Question: I'm trying to generate a slide deck consisting of several plots using Quarto with revealjs output format. I need to generate these plots with plotly through a loop, but that is messing up my output. I'm getting the plots lined up vertically, which doesn't fit the slide size. What I want to achieve is one plot per slide. Is that possible?

I havn't been able to find any solution so far. Here's some code to replicate the problem. Note that I only used Iris to get an example similar to mine, I know the for loop doesn't make much sense in this case.
'''
---
title: "Foor Loops in Quarto"
format:
revealjs:
theme: default
jupyter: ds
code-fold: true
execute:
echo: false
freeze: auto
---
'''{python}
#| include: false
# Imports
from sklearn import datasets
import pandas as pd
import plotly.express as px
'''
'''{python}
#| include: false
# Get data
iris = datasets.load_iris()
df = pd.DataFrame(iris['data'], columns=iris['feature_names'])
df['target'] = iris['target']
'''
## Scatter plot per species
'''{python}
for target in df['target'].unique():
fig = px.scatter(df, x='petal length (cm)', y='sepal length (cm)')
fig.show()
'''
'''
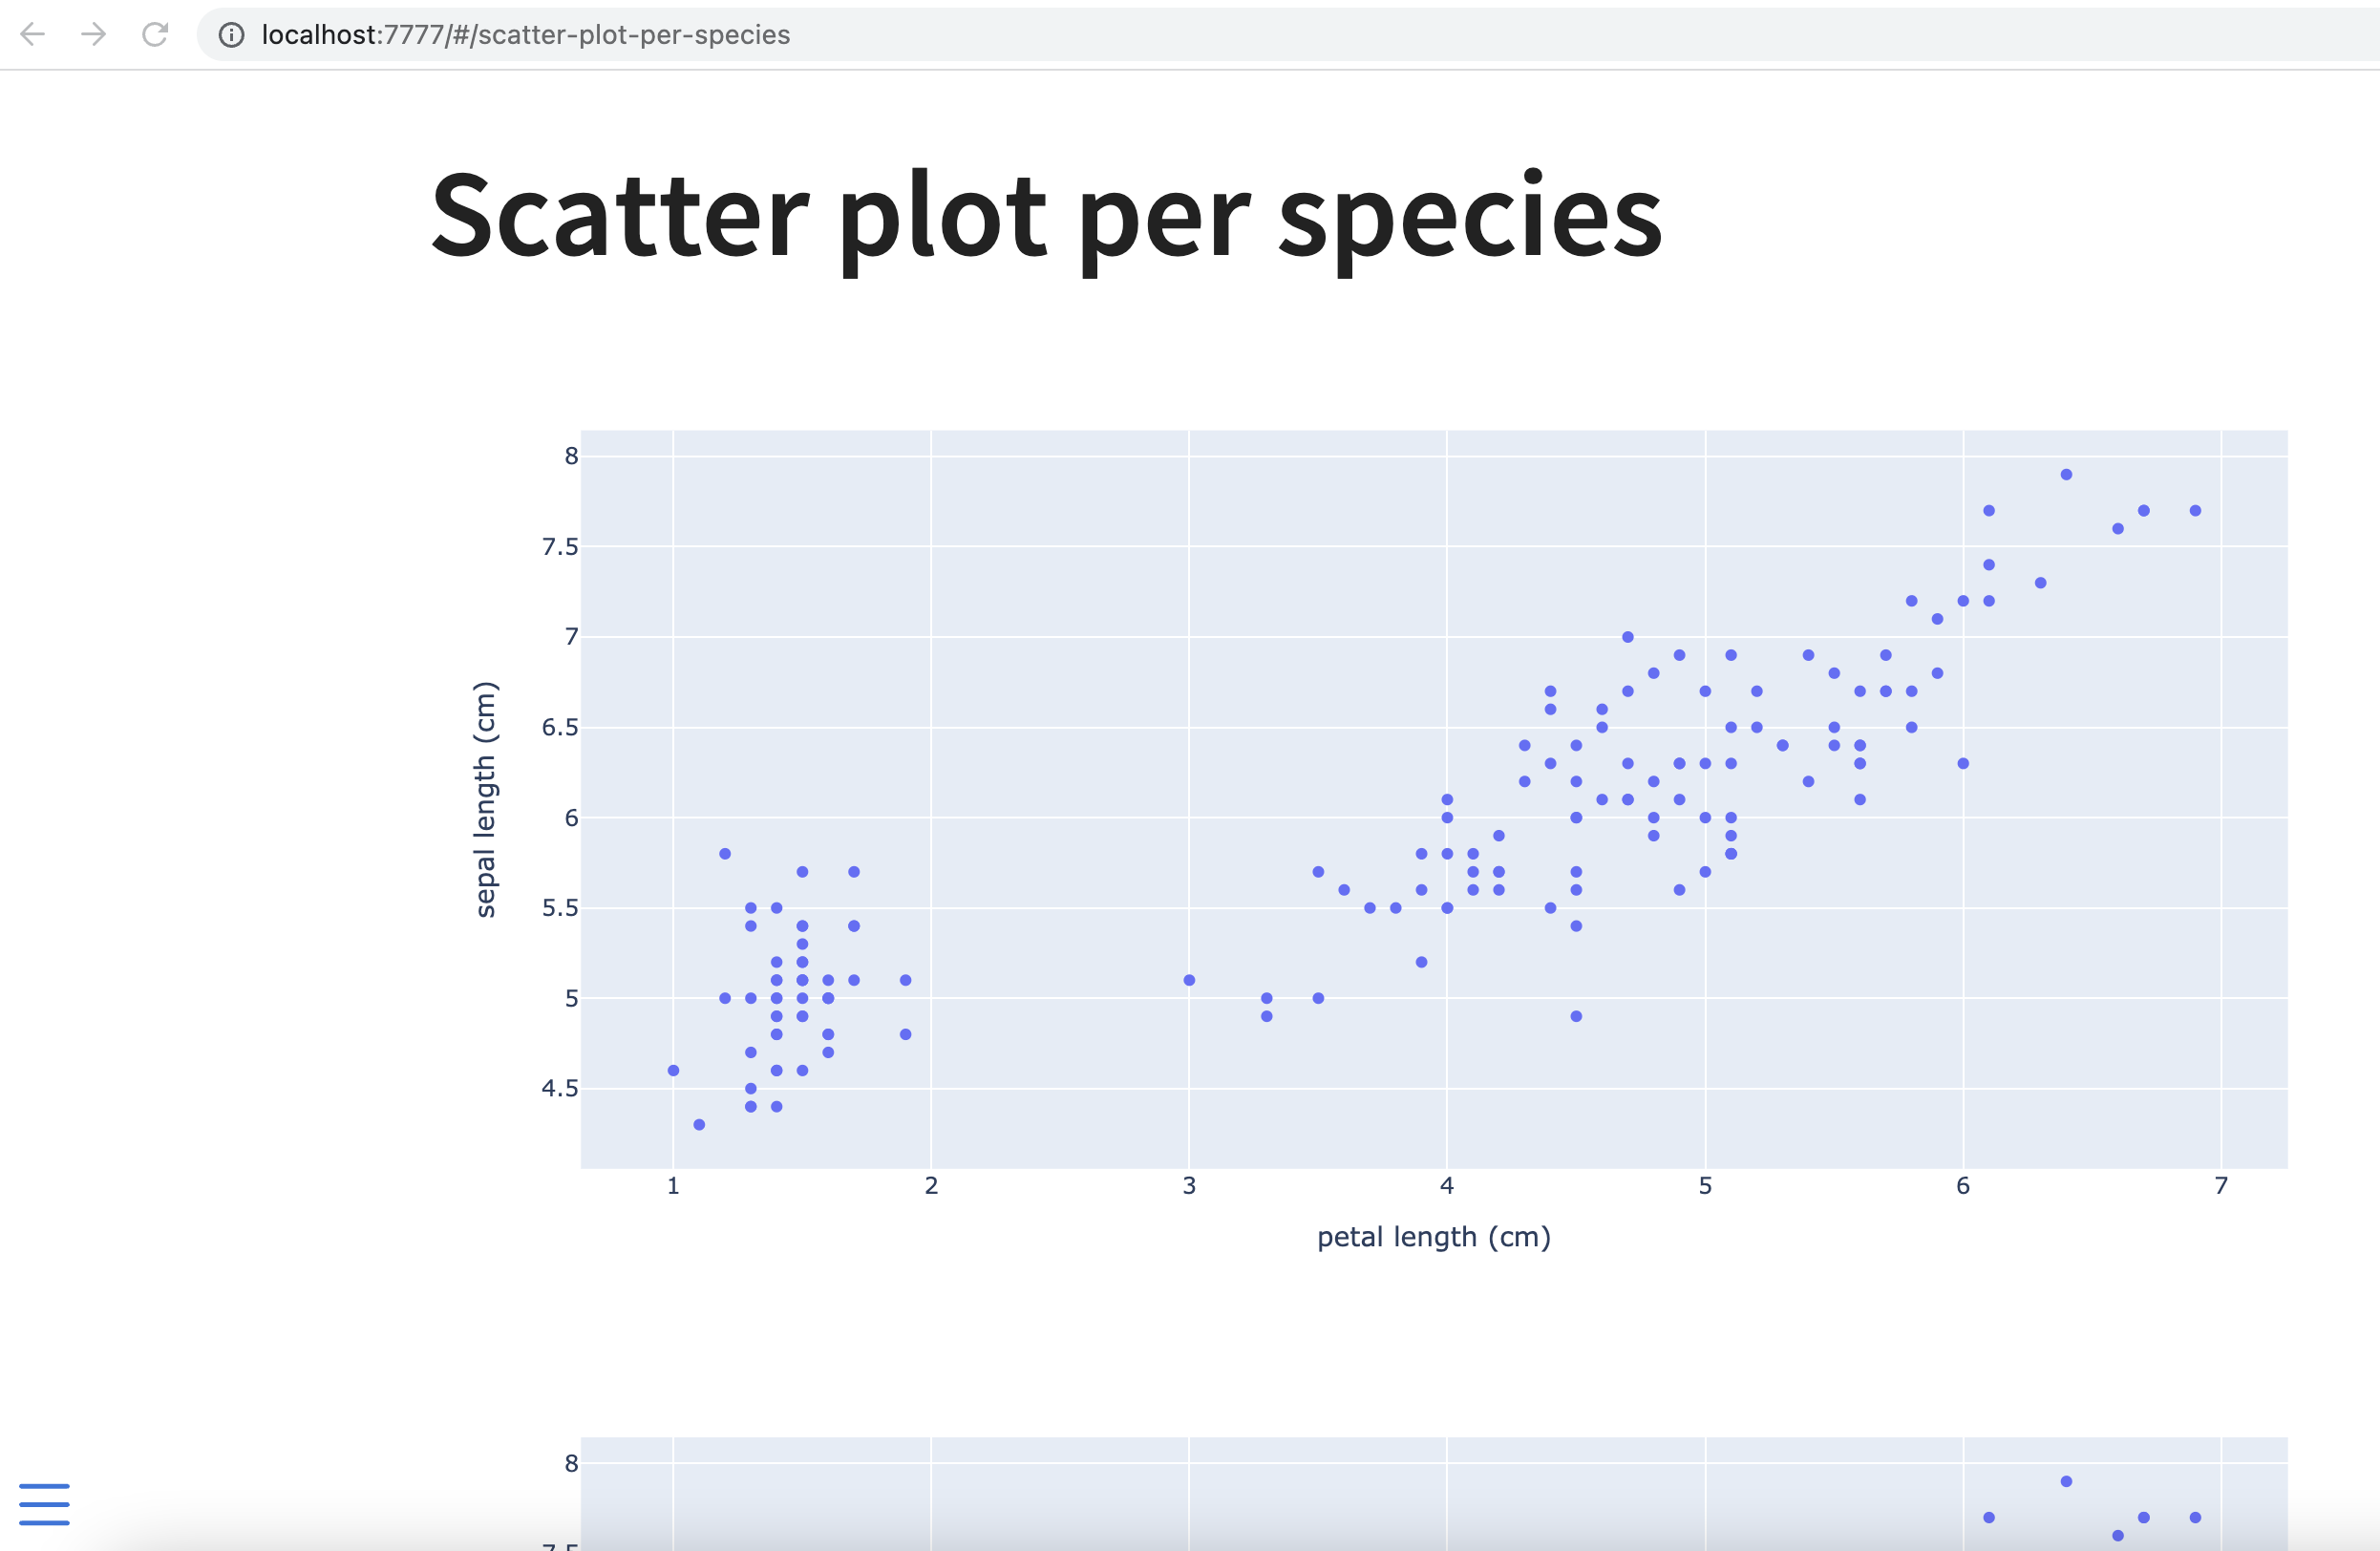
Answer: You can do this very easily just by generating markdown slide header dynamically in each iteration of loop using 'display(Markdown("Slide header"))' along with chunk option 'output: asis'.
'''
---
title: "For Loops in Quarto"
format:
revealjs:
theme: default
code-fold: true
execute:
echo: false
---
'''{python}
#| include: false
from IPython.display import display, Markdown
from sklearn import datasets
import pandas as pd
import plotly.express as px
'''
'''{python}
#| include: false
# Get data
iris = datasets.load_iris()
df = pd.DataFrame(iris['data'], columns=iris['feature_names'])
df['target'] = iris['target']
'''
'''{python}
#| output: asis
for target in df['target'].unique():
display(Markdown("## Scatter plot per species"))
fig = px.scatter(df, x='petal length (cm)', y='sepal length (cm)')
fig.show()
'''
'''
---
<URL>
---